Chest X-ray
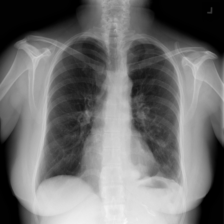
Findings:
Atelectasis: negative
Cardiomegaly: negative
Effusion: negative
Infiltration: negative
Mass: positive
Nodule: negative
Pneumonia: negative
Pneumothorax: positive
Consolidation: negative
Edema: negative
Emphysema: negative
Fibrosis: negative
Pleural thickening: negative
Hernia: negative